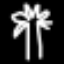
Label: palm tree